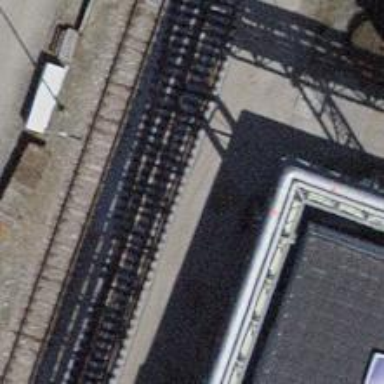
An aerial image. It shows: Railway switch.